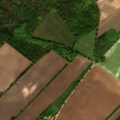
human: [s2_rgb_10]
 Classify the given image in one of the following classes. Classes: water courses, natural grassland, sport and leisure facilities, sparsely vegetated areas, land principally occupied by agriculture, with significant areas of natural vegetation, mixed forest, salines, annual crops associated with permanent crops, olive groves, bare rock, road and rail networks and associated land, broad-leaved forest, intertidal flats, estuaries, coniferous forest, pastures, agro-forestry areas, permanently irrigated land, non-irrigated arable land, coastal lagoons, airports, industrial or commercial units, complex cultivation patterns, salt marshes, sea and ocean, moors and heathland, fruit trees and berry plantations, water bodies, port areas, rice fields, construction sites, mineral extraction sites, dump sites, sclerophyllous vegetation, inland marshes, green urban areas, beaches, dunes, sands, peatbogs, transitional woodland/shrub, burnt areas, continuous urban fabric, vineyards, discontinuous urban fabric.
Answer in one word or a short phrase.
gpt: non-irrigated arable land, land principally occupied by agriculture, with significant areas of natural vegetation, mixed forest